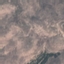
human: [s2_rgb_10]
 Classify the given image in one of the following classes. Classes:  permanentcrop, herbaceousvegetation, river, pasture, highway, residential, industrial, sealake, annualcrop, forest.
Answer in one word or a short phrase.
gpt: HerbaceousVegetation